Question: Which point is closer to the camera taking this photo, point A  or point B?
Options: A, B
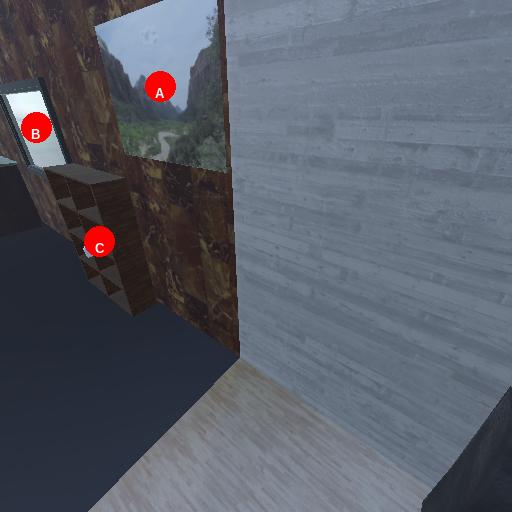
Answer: A